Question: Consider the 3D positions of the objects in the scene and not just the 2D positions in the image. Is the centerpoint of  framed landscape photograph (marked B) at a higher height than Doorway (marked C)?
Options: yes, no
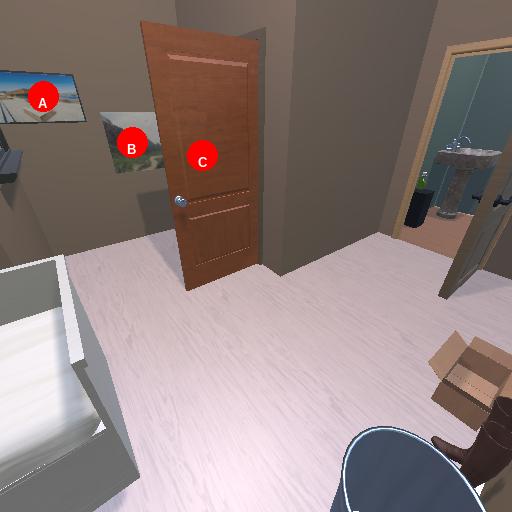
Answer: yes